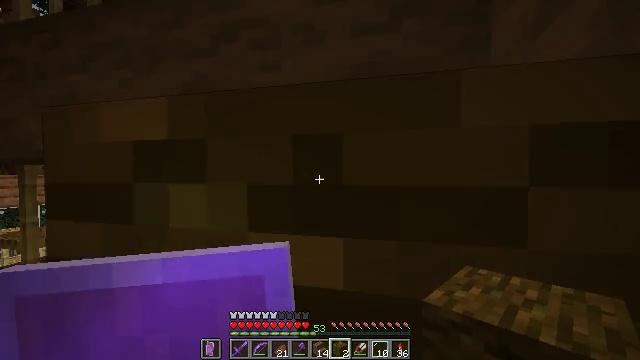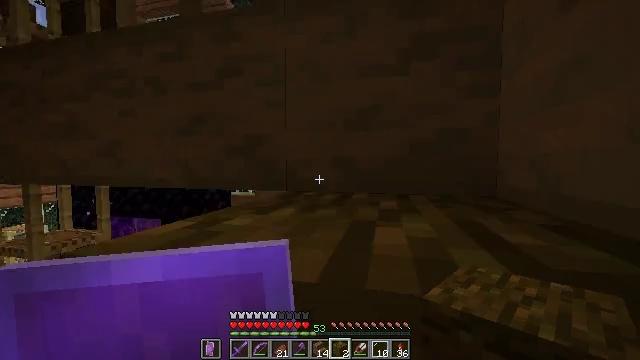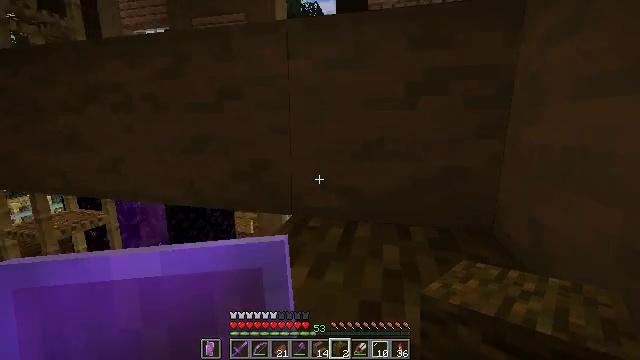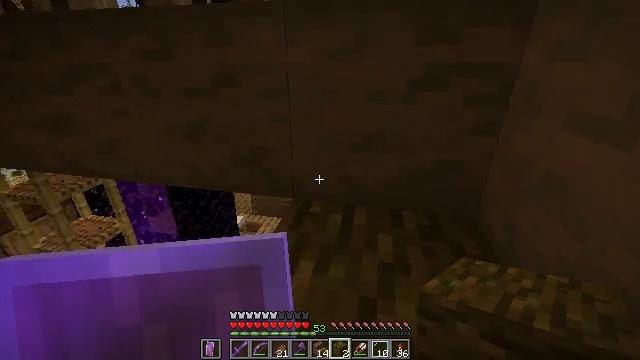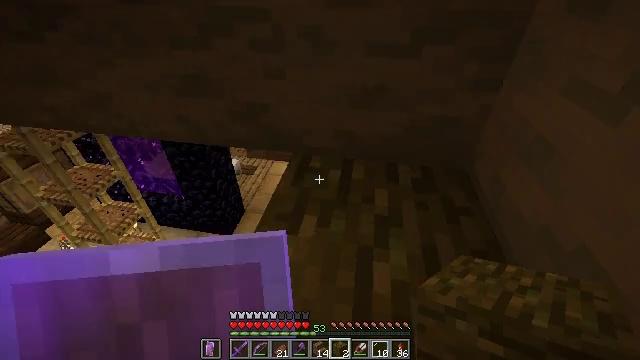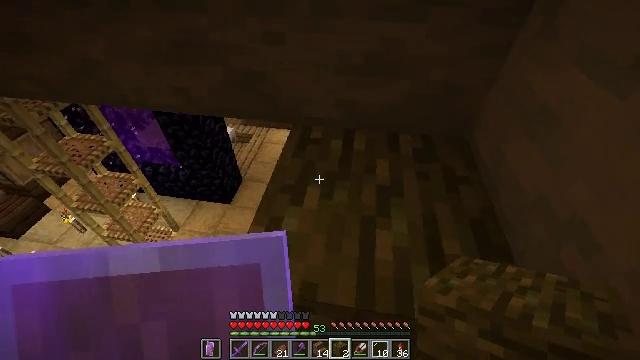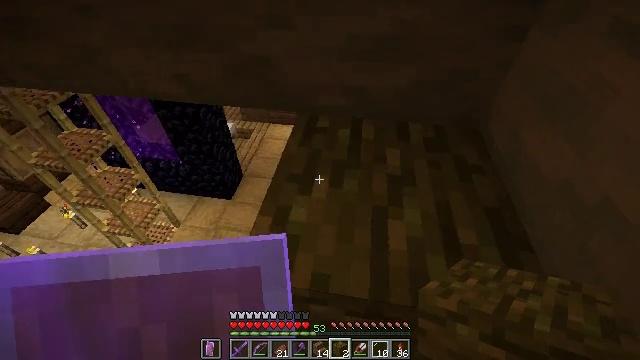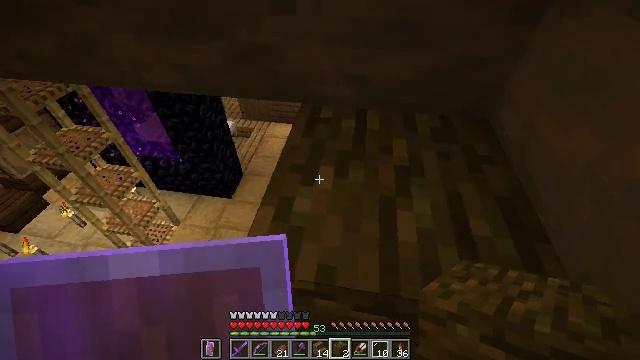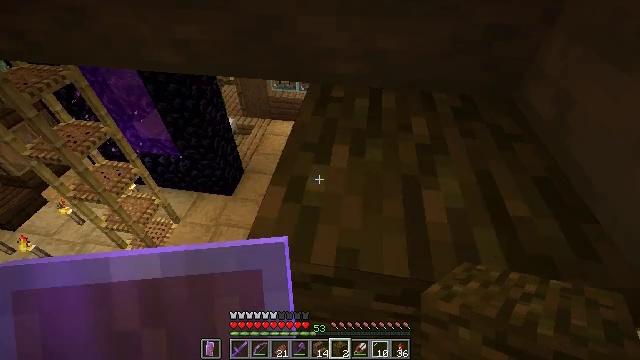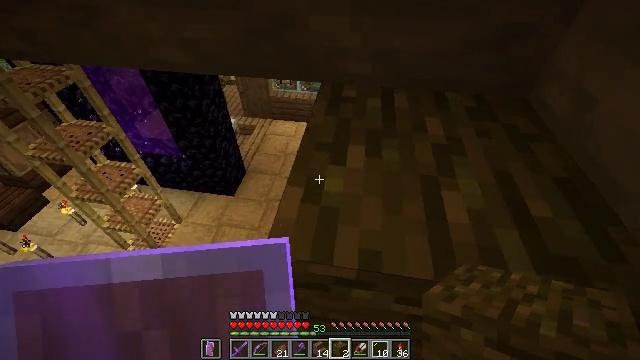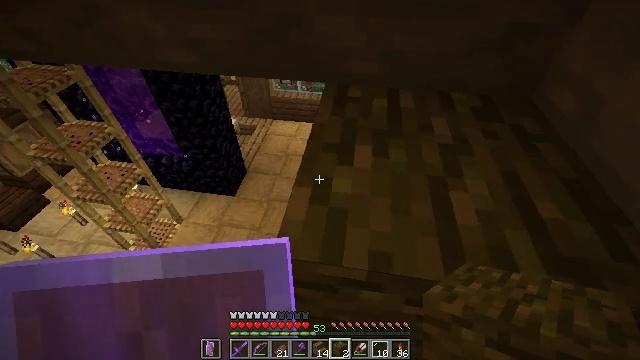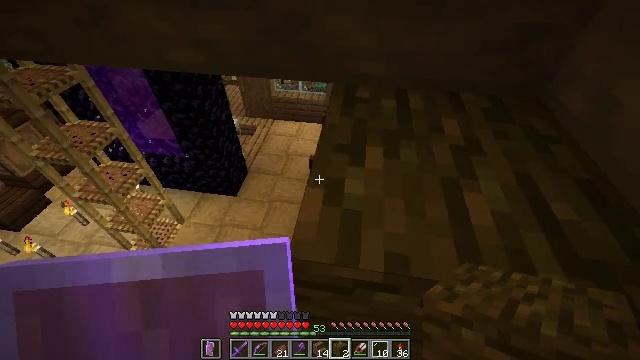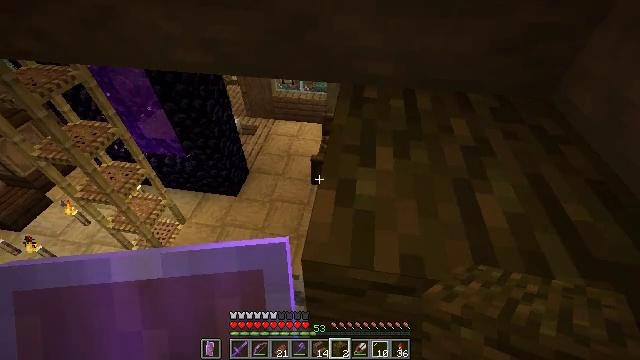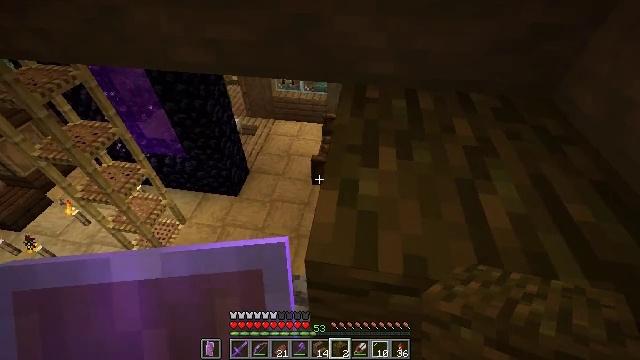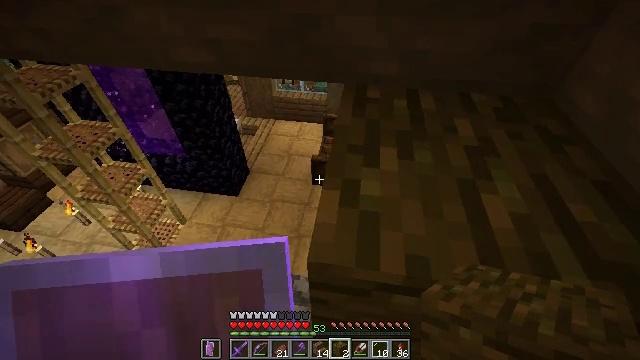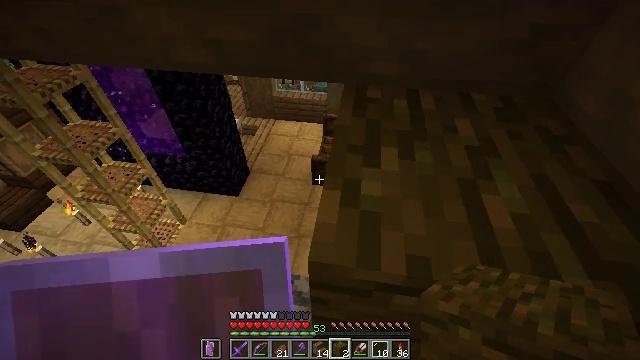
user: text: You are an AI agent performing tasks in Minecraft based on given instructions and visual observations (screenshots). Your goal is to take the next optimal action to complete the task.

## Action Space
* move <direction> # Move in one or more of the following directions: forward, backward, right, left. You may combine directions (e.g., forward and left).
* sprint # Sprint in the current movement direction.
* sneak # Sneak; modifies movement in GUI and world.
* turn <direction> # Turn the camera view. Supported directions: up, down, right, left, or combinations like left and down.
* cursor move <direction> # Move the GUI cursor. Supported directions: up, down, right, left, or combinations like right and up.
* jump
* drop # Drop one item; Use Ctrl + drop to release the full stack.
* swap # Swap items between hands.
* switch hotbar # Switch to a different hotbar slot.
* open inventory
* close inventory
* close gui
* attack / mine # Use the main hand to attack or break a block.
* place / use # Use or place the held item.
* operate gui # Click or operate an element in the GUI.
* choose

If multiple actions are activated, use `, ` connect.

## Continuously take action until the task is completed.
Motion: motion action
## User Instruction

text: mine block jungle wood
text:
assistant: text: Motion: move forward, turn down, jump
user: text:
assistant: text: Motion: move forward, turn down, jump
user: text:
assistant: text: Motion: move forward, turn right and down, jump
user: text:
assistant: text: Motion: move forward, turn right and down, jump
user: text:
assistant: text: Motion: move forward, turn right and down, jump
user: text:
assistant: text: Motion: move forward, jump
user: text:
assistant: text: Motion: move forward, jump
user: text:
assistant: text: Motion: move forward, jump
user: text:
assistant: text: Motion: move forward
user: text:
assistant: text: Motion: move forward
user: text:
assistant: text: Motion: move forward
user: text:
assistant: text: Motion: no_op
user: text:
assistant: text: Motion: no_op
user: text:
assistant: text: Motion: no_op
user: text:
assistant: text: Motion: no_op
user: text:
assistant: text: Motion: no_op
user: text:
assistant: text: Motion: no_op
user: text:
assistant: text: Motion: no_op
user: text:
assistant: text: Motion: no_op
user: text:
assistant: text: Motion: no_op
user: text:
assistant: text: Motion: no_op
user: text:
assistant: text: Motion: no_op
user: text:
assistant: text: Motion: no_op
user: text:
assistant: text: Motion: turn right and down
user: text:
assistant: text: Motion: turn right and down
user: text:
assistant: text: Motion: turn right and down
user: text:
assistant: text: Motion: turn right
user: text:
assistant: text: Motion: no_op
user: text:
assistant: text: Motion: turn right
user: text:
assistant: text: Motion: turn right